Field crop: maize
Growth stage: 1
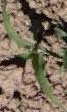
Species: maize